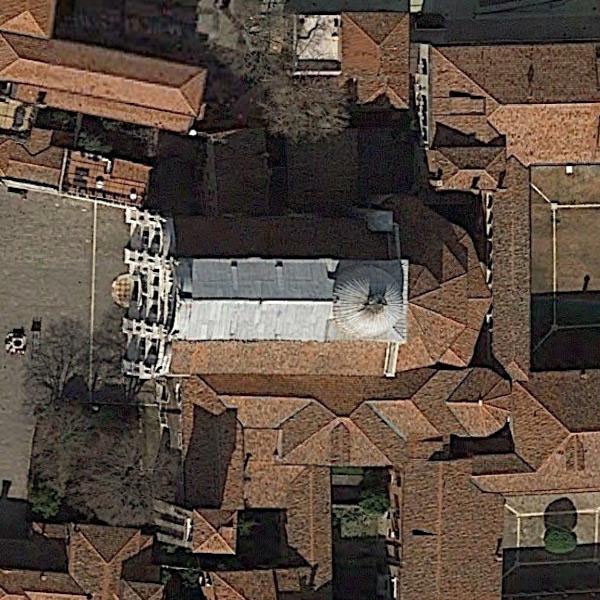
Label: Church